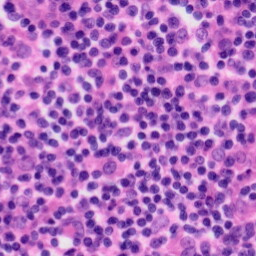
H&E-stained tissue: Tonsil